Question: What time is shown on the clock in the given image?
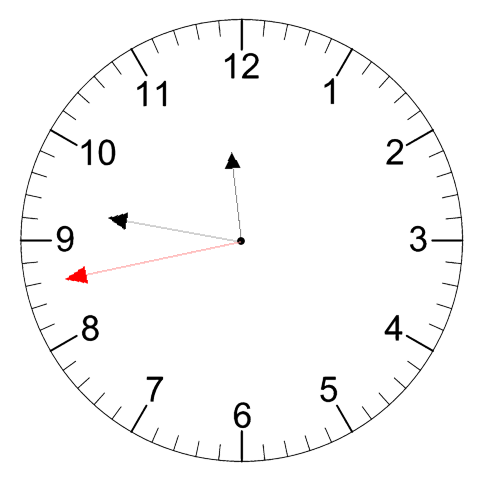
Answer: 11:46:43